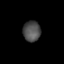
Tissue: skin
Cell type: Epithelial cells
Senescence score: 0.2626
Nuclear area (px): 352
Mean DAPI intensity: 77.389